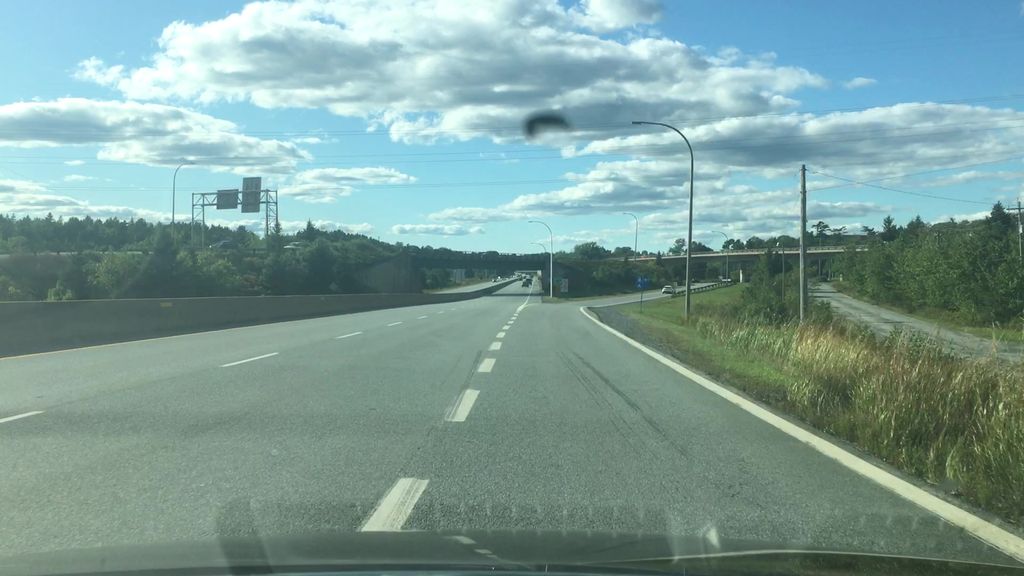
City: halifax